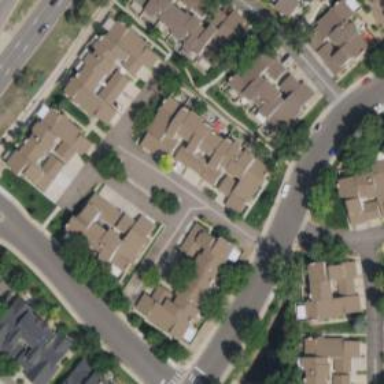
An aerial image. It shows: Living street.